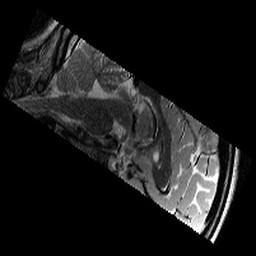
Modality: T2w
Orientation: sagittal
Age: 10
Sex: female
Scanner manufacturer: siemens
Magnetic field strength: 3 T
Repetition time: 9.23 s
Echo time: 0.067 s